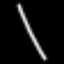
Label: line